Question: I am trying to pull data from microsoft-word and translate it to sql statement and inserting it an Oracle database.
When the data in ms-word contains a new line that is created by [Shift-Enter] and not just enter,
The text contains an icon that looks like a box with a question mark.

Where the ET is just standard new line using the enter key and the ST is new lines using the
Shift-Enter combination. So when generating the SQL and inserting it to oracle, oracle counts that not as a text, but as hex.
My question is, how to remove lines that is created by [shift-enter] to just a standard '
'?
Thanks
This is how i get the text information
'''
POIFSFileSystem fs = new POIFSFileSystem(new FileInputStream(file));
HWPFDocument doc = new HWPFDocument(fs);
WordExtractor we = new WordExtractor(doc);
text = we.getText();
'''
Update Answer:
This was a bug in poi-3.6. In poi-3.8 it shows as
.
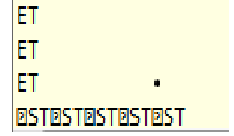
Answer: What you're almost certainly seeing are "fields" in the word document, which are special blocks of text such as links, macros etc
Option number one is to continue using WordExtractor, but call <URL> on the resulting text before using it. That'll remove any of these fields from the text for you.
The other option is to use a different way of getting the text out. <URL>, which provides a common way of extracting text from a number of file formats. That does have the proper code to deal with fields, and as an added bonus it'll be trivial for you to support .docx or .pdf when your requirements change!